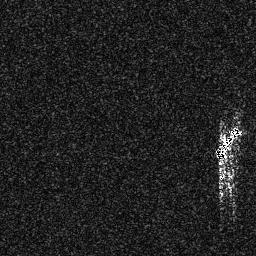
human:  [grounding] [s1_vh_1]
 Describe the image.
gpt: In the satellite image, there is  <ref>1 medium ship </ref> <box>[[83, 49, 94, 62, 0]]</box> located at right.